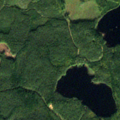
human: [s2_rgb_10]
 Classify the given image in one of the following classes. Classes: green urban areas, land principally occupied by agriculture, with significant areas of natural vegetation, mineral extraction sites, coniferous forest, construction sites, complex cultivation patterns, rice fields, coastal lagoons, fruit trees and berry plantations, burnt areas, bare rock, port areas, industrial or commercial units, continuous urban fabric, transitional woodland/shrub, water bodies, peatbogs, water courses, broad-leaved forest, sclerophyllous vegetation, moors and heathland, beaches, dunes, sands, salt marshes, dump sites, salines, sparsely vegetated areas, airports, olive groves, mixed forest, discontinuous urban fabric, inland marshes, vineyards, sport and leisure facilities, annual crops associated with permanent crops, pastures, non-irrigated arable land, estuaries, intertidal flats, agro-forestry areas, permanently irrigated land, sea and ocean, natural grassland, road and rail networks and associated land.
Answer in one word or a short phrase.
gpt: coniferous forest, water bodies